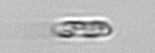
Label: Dactyliosolen_fragilissimus